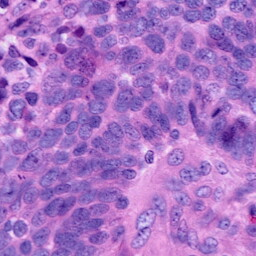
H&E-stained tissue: Ovarian